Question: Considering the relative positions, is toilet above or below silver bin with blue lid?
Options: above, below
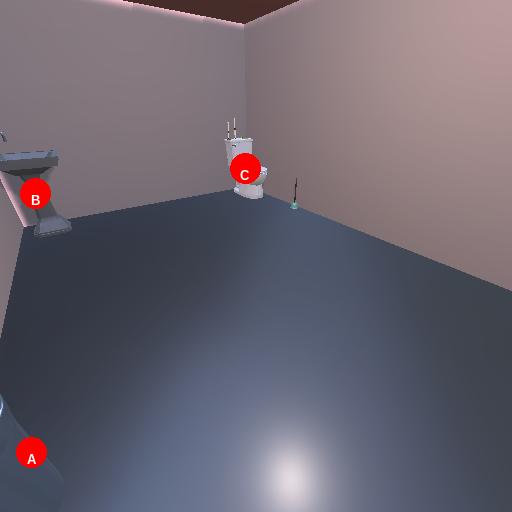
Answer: above